Field crop: maize
Growth stage: 1
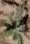
Species: atriplex